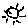
Label: sun